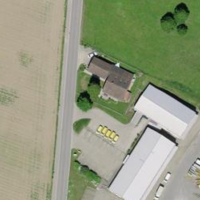
EUNIS habitat code: 54
Species observed at this site:
Milvus milvus